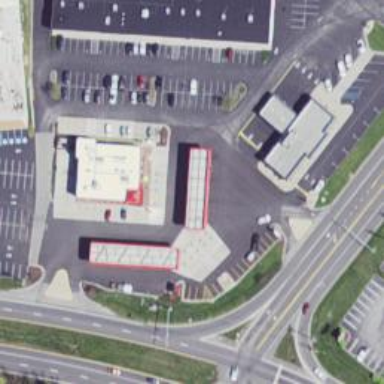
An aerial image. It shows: Retail area.